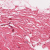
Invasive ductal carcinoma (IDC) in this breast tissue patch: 0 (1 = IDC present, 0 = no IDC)